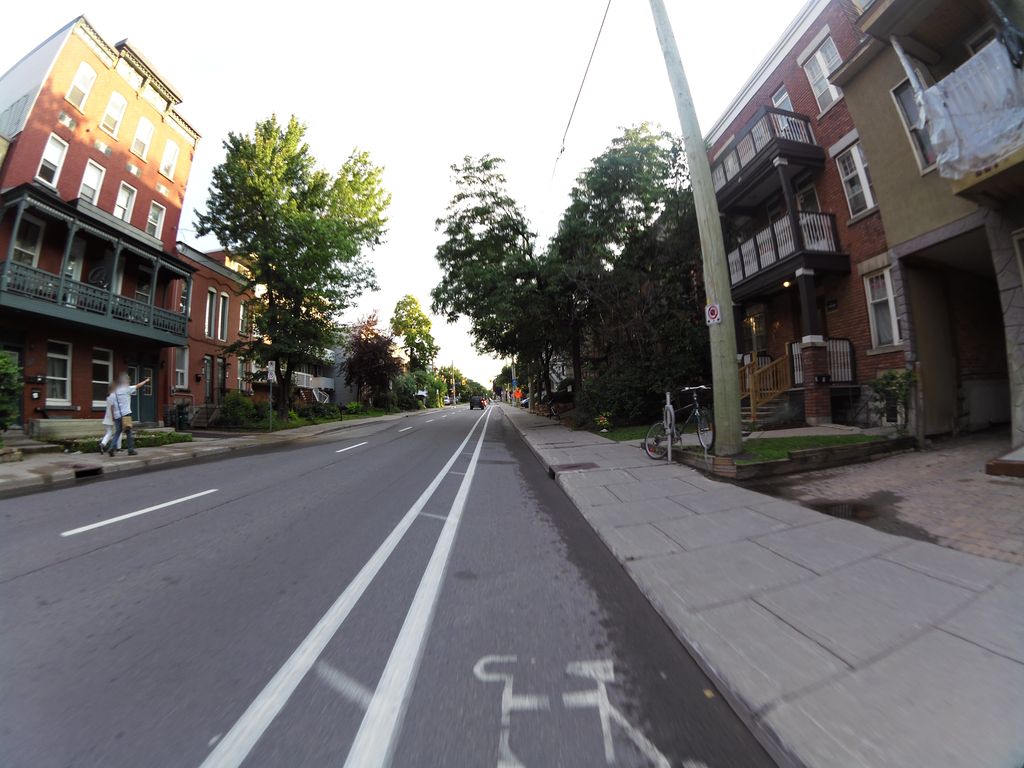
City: ottawa-gatineau